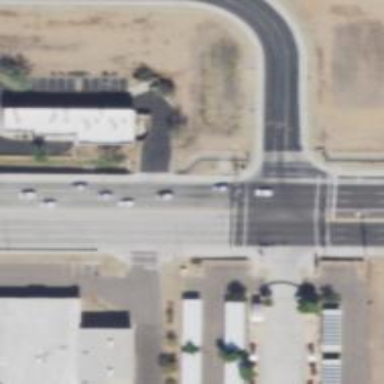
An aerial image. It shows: Marked road crossing.